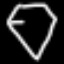
Label: diamond